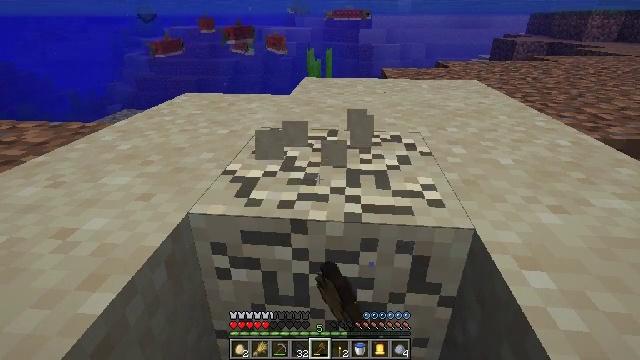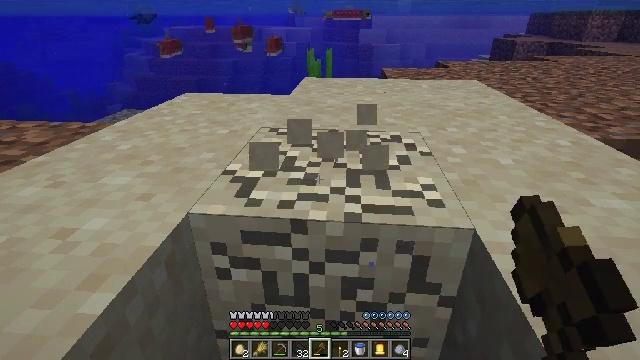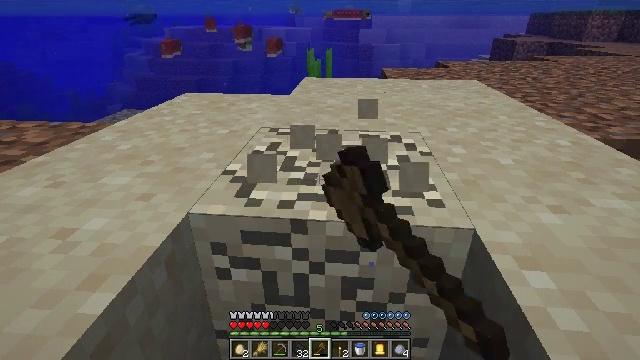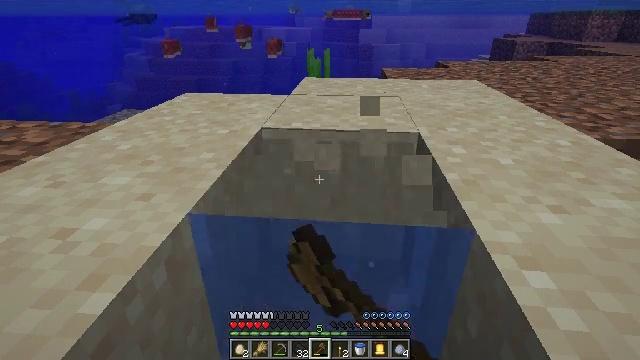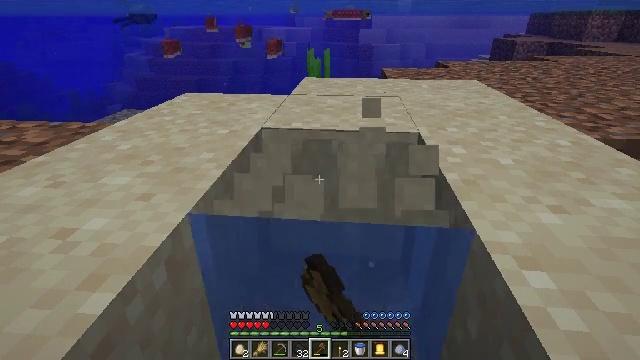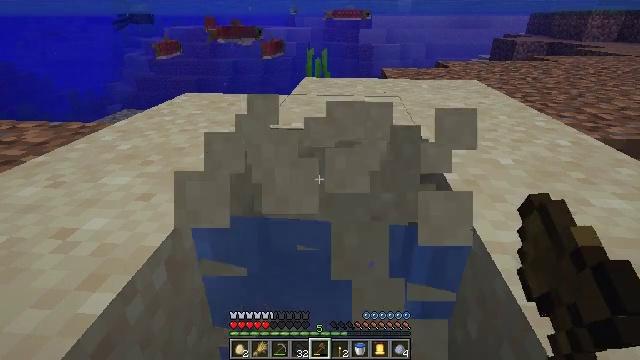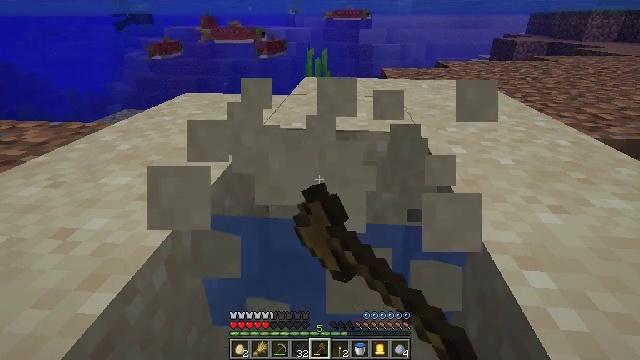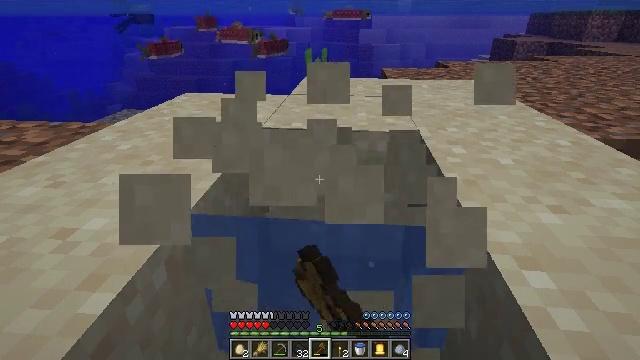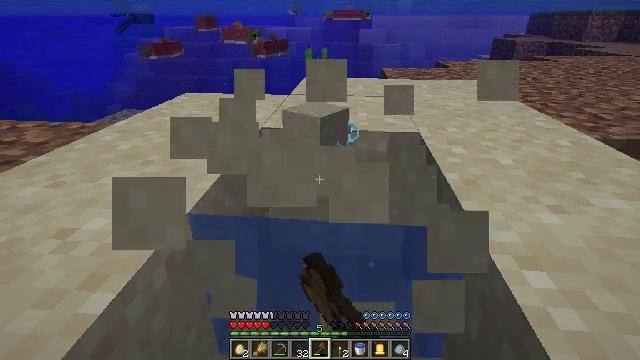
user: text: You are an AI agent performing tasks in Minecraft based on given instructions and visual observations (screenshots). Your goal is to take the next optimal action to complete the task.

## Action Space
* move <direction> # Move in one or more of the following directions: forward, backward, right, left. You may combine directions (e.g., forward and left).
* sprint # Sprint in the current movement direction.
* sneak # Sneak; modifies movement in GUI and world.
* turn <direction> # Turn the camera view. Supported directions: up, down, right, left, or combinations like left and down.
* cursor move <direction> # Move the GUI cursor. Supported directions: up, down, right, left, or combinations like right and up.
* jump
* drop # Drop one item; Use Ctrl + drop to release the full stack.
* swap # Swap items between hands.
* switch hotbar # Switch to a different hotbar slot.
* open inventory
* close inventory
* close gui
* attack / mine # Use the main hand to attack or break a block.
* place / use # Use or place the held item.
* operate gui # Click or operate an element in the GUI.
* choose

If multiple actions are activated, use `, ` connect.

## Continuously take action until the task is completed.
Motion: motion action
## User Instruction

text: Gather sand from the desert.
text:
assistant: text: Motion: attack / mine
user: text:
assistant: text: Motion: attack / mine
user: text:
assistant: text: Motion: attack / mine
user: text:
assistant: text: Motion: attack / mine
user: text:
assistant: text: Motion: attack / mine
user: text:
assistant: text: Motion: attack / mine
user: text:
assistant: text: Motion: attack / mine
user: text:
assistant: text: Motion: attack / mine
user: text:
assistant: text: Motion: attack / mine